Interaction volume radius: 10 \u00c5
Interaction volume height: 20 \u00c5
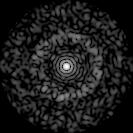
Disorder parameter: 0.8445